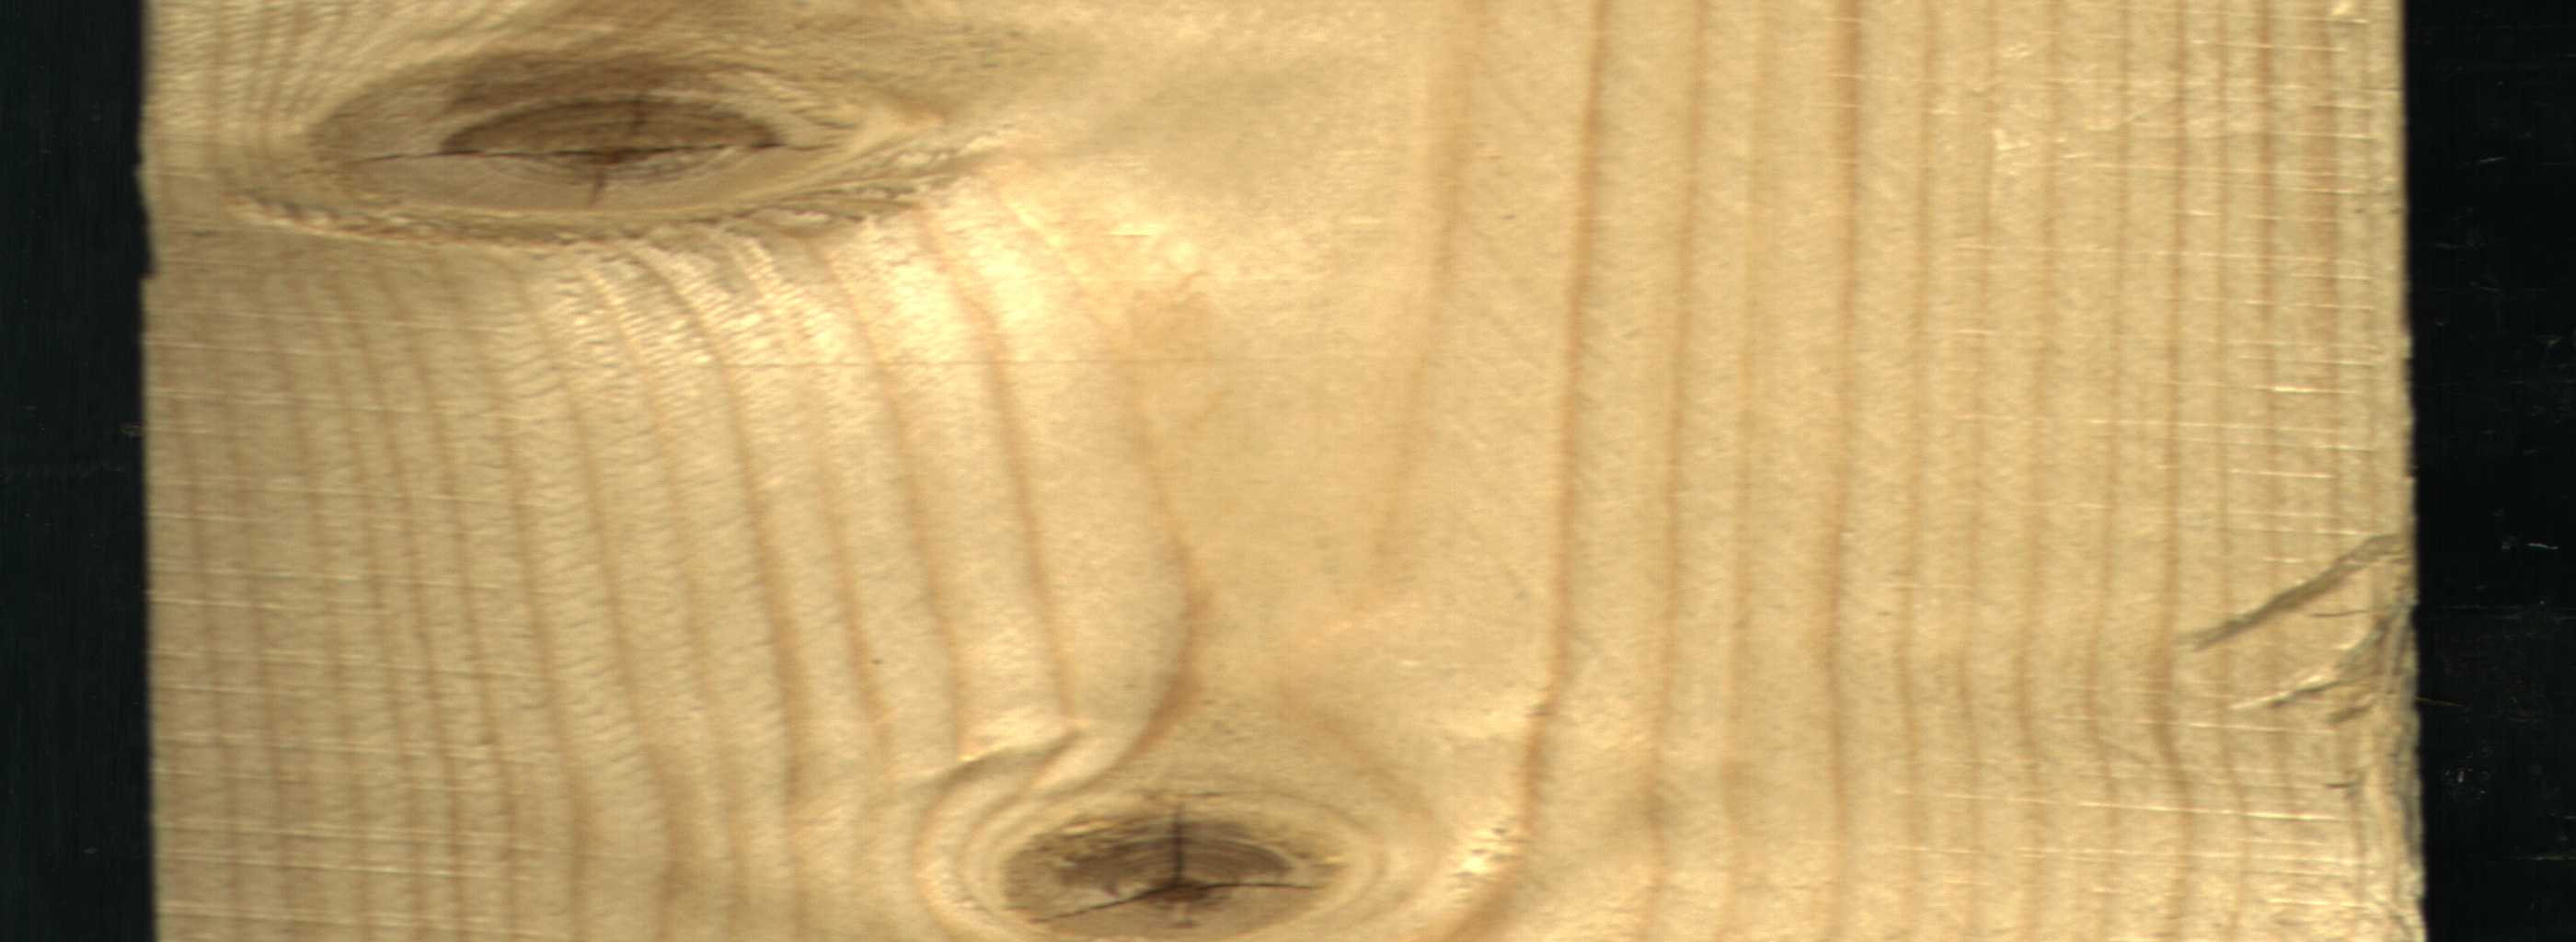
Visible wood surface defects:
knot_with_crack
knot_with_crack